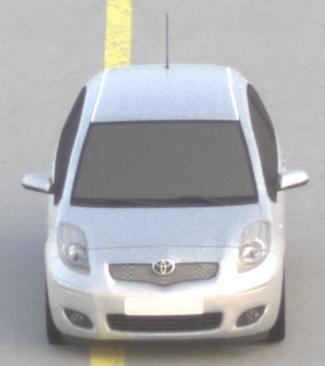
Make: Toyota
Model: Yaris 1.0
Detailed model: Yaris (XP13)
Model produced from: 2011/10
Model produced until: 2014/08
Doors: 3
Color: white
Road condition: dry road
Daytime: sunrise or sunset
Contrast: low contrast